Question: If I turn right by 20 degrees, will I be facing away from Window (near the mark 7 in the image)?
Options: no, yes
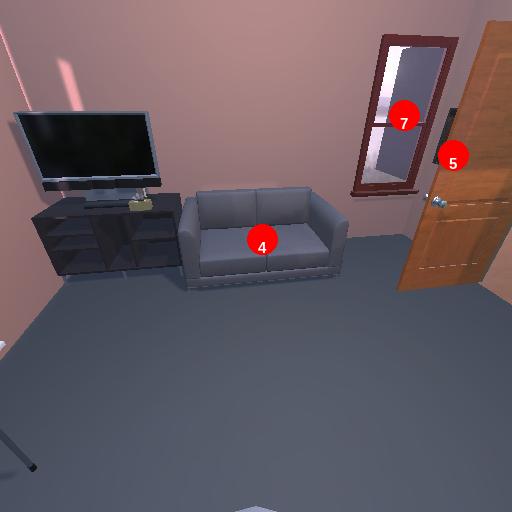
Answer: no